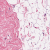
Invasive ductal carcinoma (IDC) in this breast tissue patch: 0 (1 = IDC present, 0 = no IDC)